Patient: sex M, age 44
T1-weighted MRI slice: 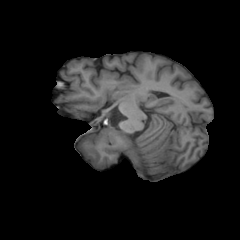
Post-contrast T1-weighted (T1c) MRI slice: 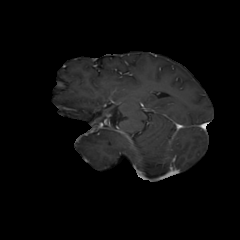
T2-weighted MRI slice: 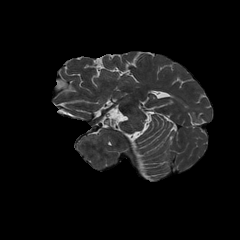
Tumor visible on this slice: no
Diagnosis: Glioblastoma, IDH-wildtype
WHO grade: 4